Aerial crown-view tile of a tropical tree (Barro Colorado Island, Panama), acquired 20250915:
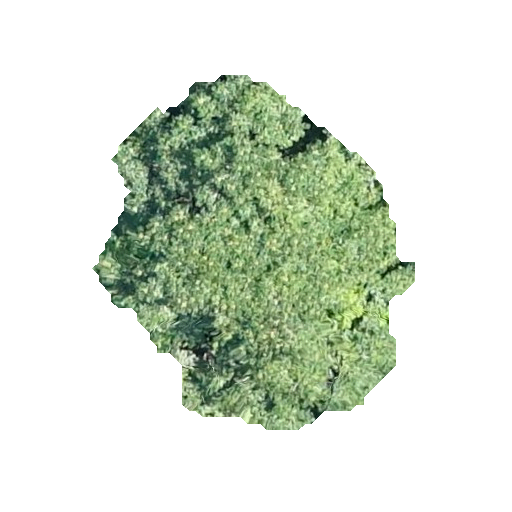
Species: Tachigali panamensis
GBIF accepted scientific name: Tachigali panamensis
Crown area: 111.113 m²